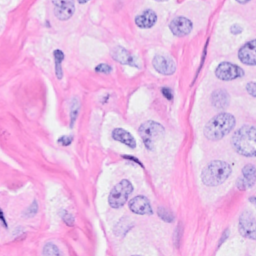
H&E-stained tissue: Breast